Question: In R 3.0.2 on Linux 3.12.0, I am using the 'system()' function to execute a number of tasks. The desired effect is for each of these tasks to run as they would if I had executed them on the command-line via Rscript outside of R 'system()'.
However, when executing them inside R via 'system()', each task is tied to the same single CPU from the master R process.
In other words:
When launched via RScript directly from a bash shell, outside of R, each task runs on its own core as possible (this is desired)
When launched inside R via 'system()', each task runs on the same single core. There is no multicore sharing. If I have 100 tasks, they are all stuck on one core.
I cannot figure out how to spawn a process inside of R so that each process will use its own core.
I am using a simple test to consume CPU cycles so I can measure the effect using 'top'/'htop':
'''
dd if=/dev/urandom bs=32k count=1000 | bzip2 -9 >> /dev/null
'''
When this simple test is launched outside of R multiple times, each iteration gets its own core. But when I launch it inside of R:
'''
system("dd if=/dev/urandom bs=32k count=2000 | bzip2 -9 >> /dev/null", ignore.stdout=TRUE,ignore.stderr=TRUE,wait=FALSE)
'''
They are all stuck on a single core.
Here is a visualization after running 4 simultaneous/concurrent iterations of 'system()'.

Please help me, I need to be able to tell R to launch new tasks, with each of them running in their own core.
UPDATE DEC 4 2013:
I tried a test in Python using this:
'''
import thread
thread.start_new_thread(os.system,("/bin/dd if=/dev/urandom of=/dev/null bs=32k count=2000",))
'''
I repeated the new thread several times, and as expected everything worked (multiple cores used, one per thread).
So I think install the 'rPython' package in R, and try the same from within R:
'''
python.exec("import thread")
python.exec("thread.start_new_thread(os.system,('/bin/dd if=/dev/urandom of=/dev/null bs=32k count=2000',))")
'''
Unfortunately, once again it was limited to a single core even after repeated calls. Why is it that everything launched is limited to a single core when executed from R?
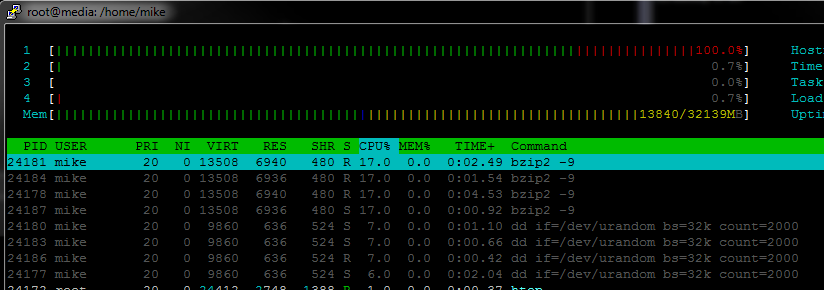
Answer: Following on @agstudy's comment, you should get 'parallel' to work first. On my system, this uses multiple cores:
'''
f<-function(x)system("dd if=/dev/urandom bs=32k count=2000 | bzip2 -9 >> /dev/null", ignore.stdout=TRUE,ignore.stderr=TRUE,wait=FALSE)
library(parallel)
mclapply(1:4,f,mc.cores=4)
'''
I would have wrote this in a comment myself, but it is too long. I know you have said that you have tried the 'parallel' package, but I wanted to confirm that you are using it correctly. If it doesn't work, can you confirm that a non-system call uses 'mclapply' correctly, like this one?
'''
a<-mclapply(rep(1e8,4),rnorm,mc.cores=4)
'''
---
Reading your comments, I suspect that your 'pthreads' Linux package is out of date and broken. On my system, I am using libpthread-2.15.so (not 2.13). If you're on Ubuntu, you can grab the latest with 'apt-get install libpthread-stubs0'.
Also, note that you should be using 'parallel', not 'multicore'. If you look <URL> for 'parallel', you'll note that they have incorporated the work on 'multicore'.
---
Reading your next set of comments, I must insist that it is 'parallel' and not 'multicore' that has been included in R since 2.14. You can read about this on the <URL>.
Getting 'parallel' to work is crucial. I previously told you that you could compile it directly from source, but this is not correct. I guess the only way to recompile it would be to compile R from source.
Can you also verify that your CPU affinity is set correctly? Also can you check if R can detect the number of cores? Just run:
'''
library(parallel)
mcaffinity()
# Should be c(1,2,3,4) for you.
detectCores()
# Should be 4 for you.
'''